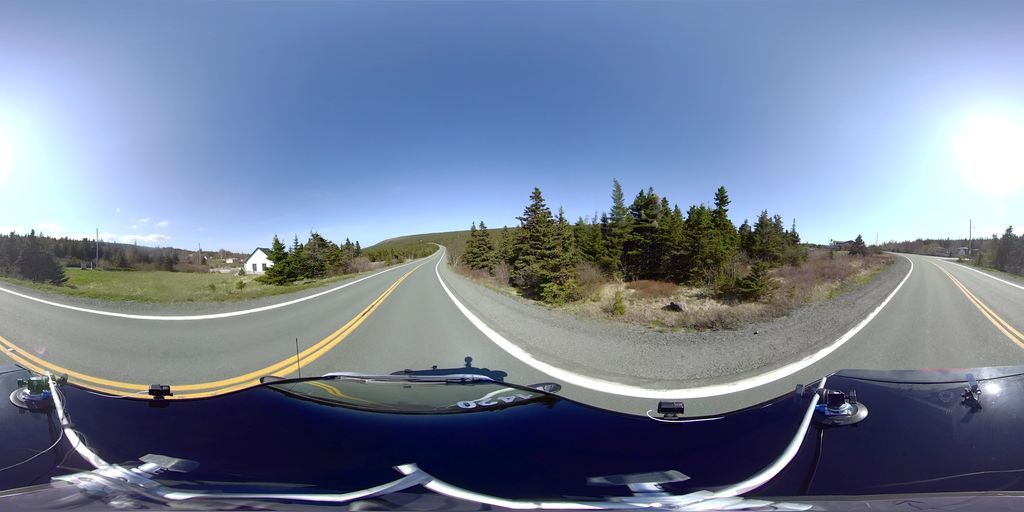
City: st_johns